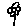
Label: flower